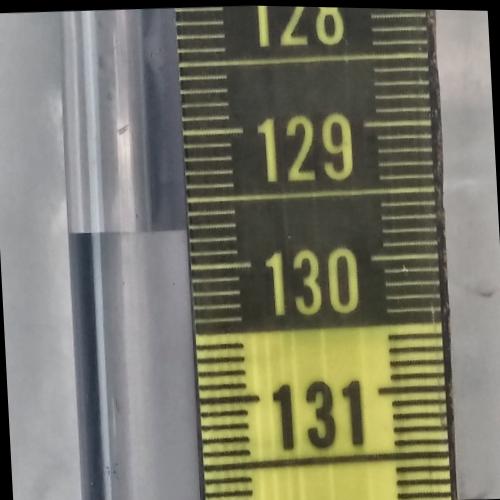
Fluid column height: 129.7 cm